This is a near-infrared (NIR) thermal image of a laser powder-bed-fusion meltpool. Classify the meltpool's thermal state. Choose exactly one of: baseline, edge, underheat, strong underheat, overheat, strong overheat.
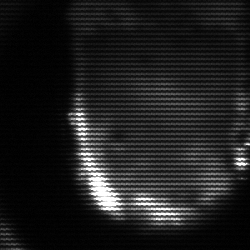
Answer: baseline